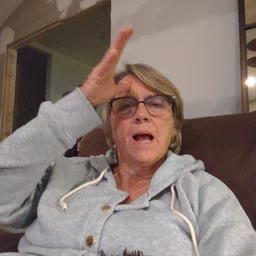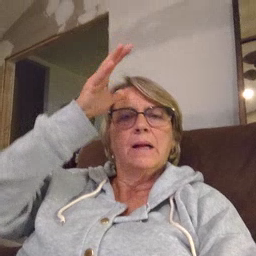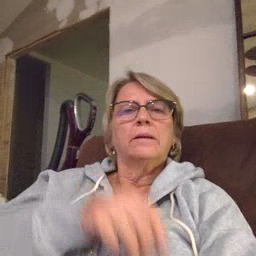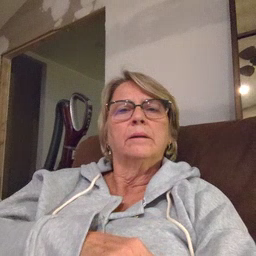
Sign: dad